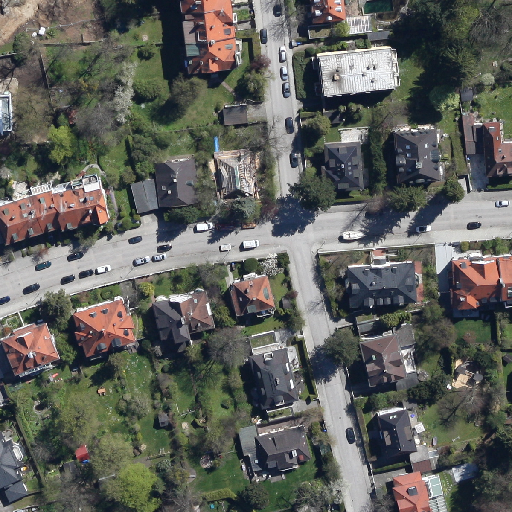
Referring expression: light-duty vehicle